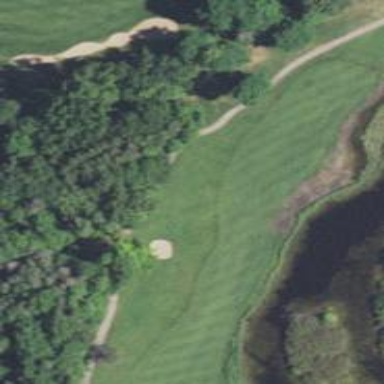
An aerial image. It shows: View of golf hole.